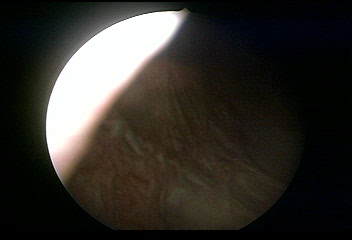
Modality: WLC
Class: Normal mucosa
Bladder cancer association: No